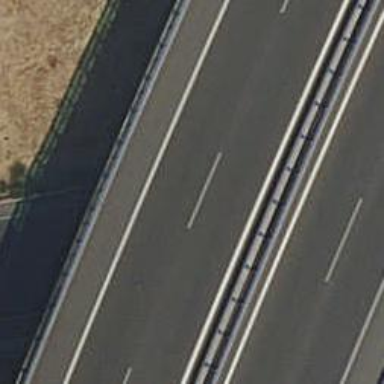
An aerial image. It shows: Motorway.